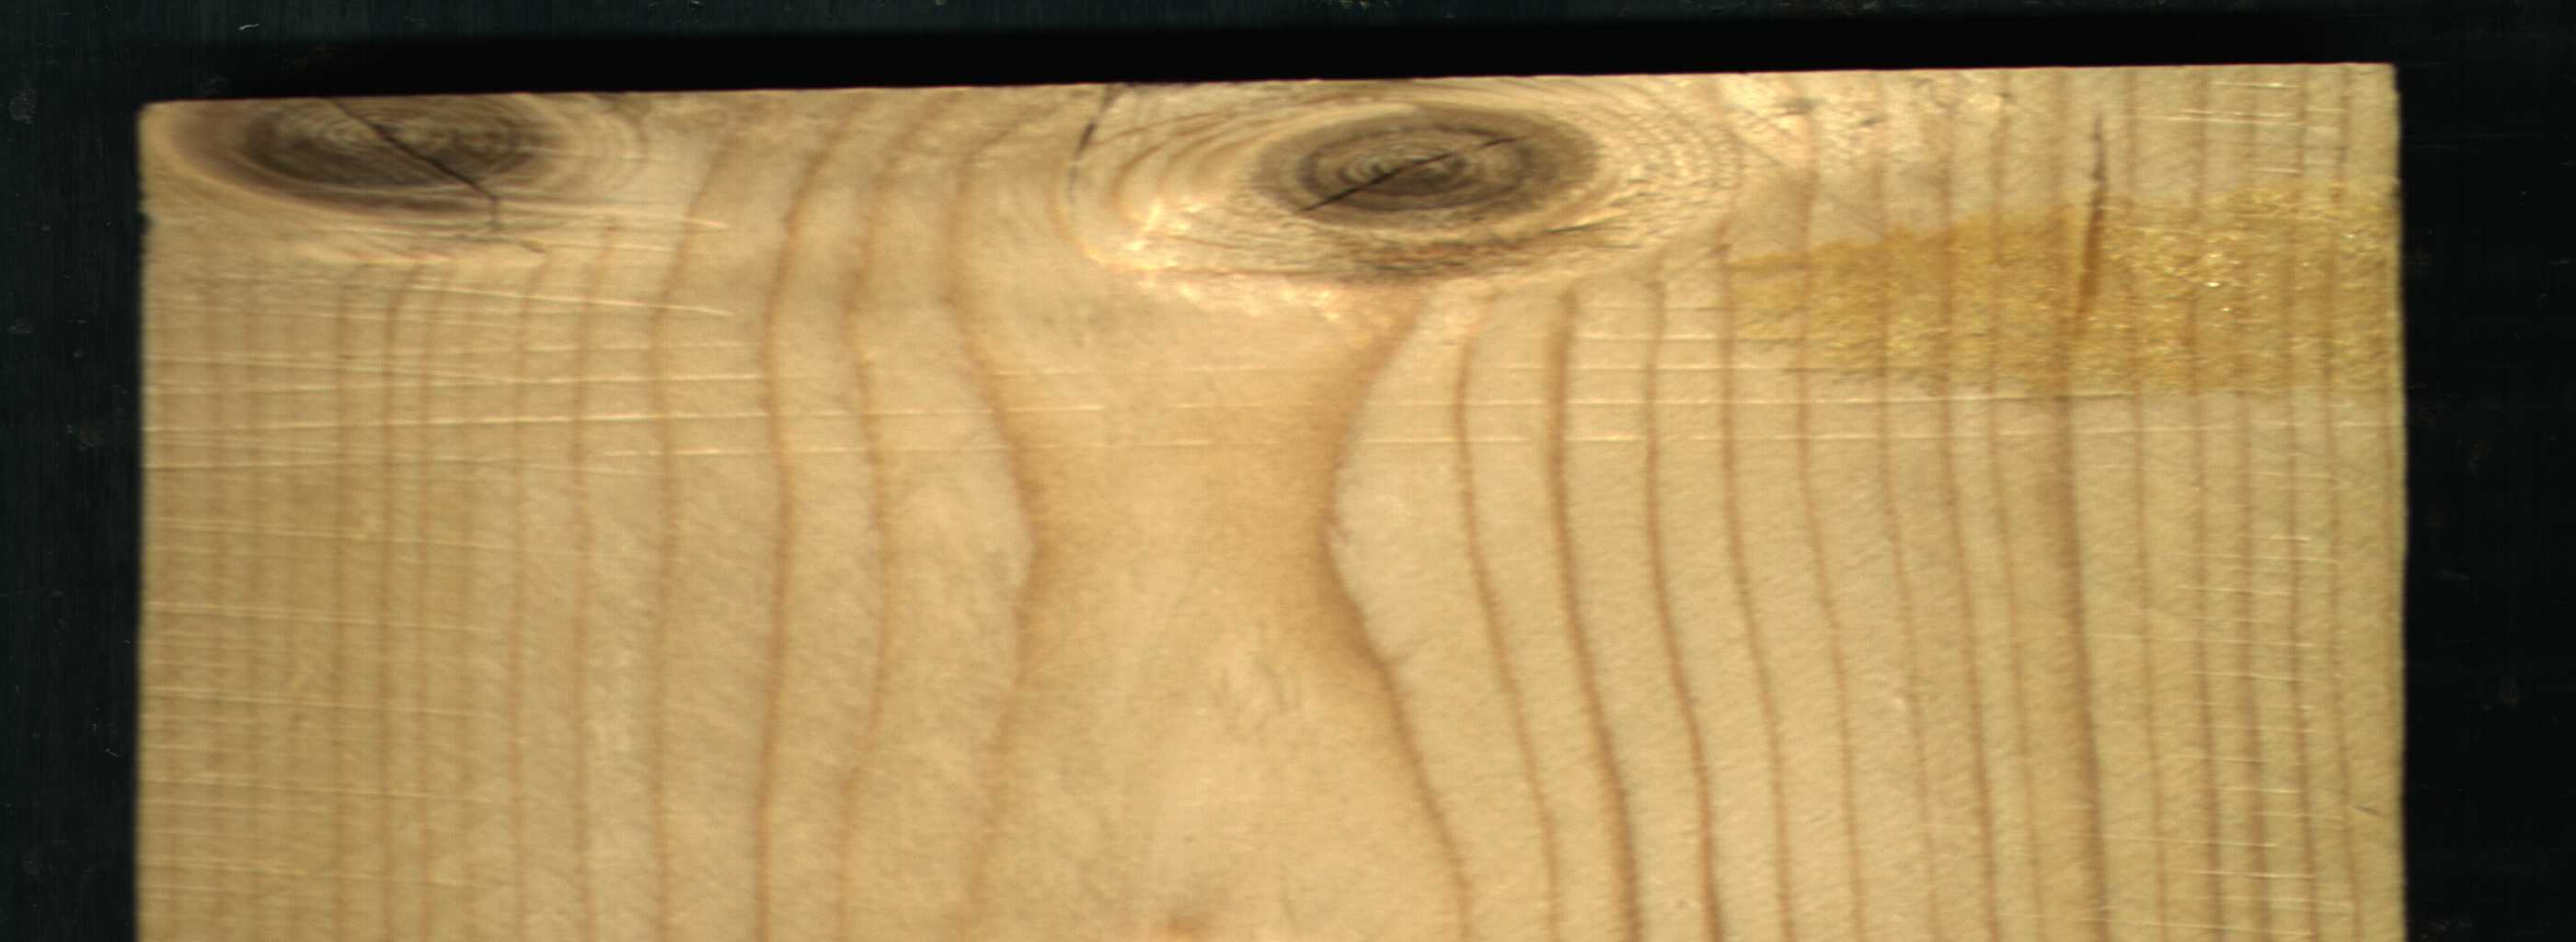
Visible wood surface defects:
resin
knot_with_crack
knot_with_crack